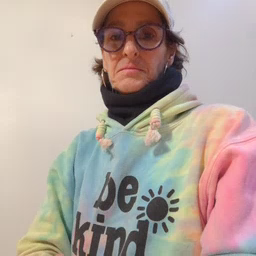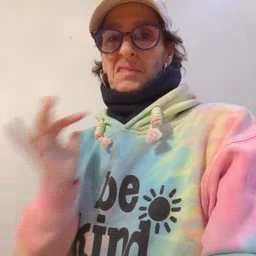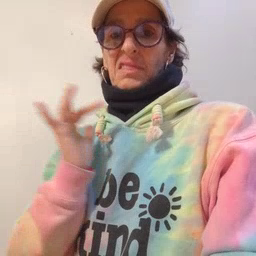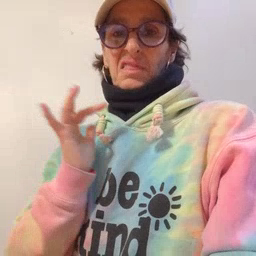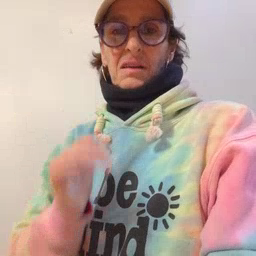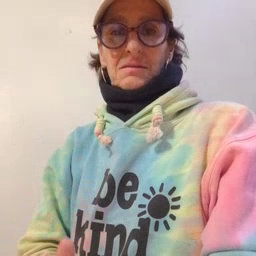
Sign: yucky